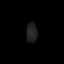
Tissue: prostate
Cell type: T cells
Senescence score: 0.7167
Nuclear area (px): 214
Mean DAPI intensity: 33.229